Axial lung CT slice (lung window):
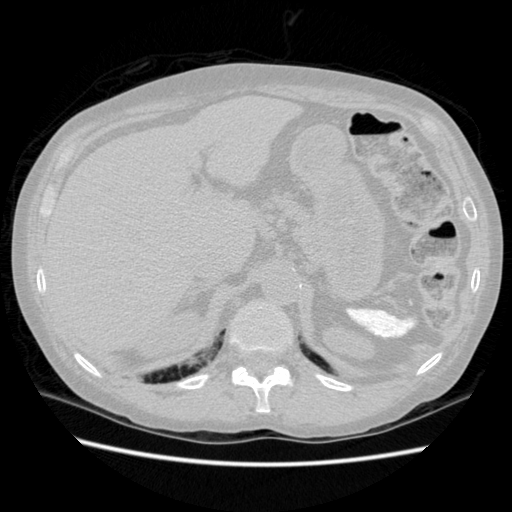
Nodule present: no